【题型】选择题　【知识点】解析几何　【难度】easy
已知 \(A(-2,3)\)、\(B(2,1)\), 若斜率存在的直线 \(l\) 经过点 \(P(0,-1)\), 且与线段 \(AB\) 有交点, 则 \(l\) 的斜率的取值范围为

\vspace{0.5em}
A. \([-2,1]\) \quad B. \([-1,2]\) \quad C. \((-\infty,-2] \cup [1,+\infty)\) \quad D. \((-\infty,-1] \cup [2,+\infty)\)
【解答】
\noindent \textbf{【答案】} \(\boldsymbol{C}\)

\vspace{0.5em}
\noindent \textbf{【分析】} 先利用直线的斜率公式计算 \(k_{PA}\), \(k_{PB}\); 再结合图形, 利用直线与线段有交点的条件建立不等式, 即可得出结果.

\vspace{0.5em}
\noindent \textbf{【详解】} 由直线的斜率公式可得:
\(
k_{PA} = \frac{3 - (-1)}{-2 - 0} = -2; \quad k_{PB} = \frac{1 - (-1)}{2 - 0} = 1.
\)

结合图形, 要使直线 \(l\) 经过点 \(P(0,-1)\), 且与线段 \(AB\) 有交点, \(l\) 的斜率需满足 \(k \le -2\) 或 \(k \ge 1\).

故选: C.
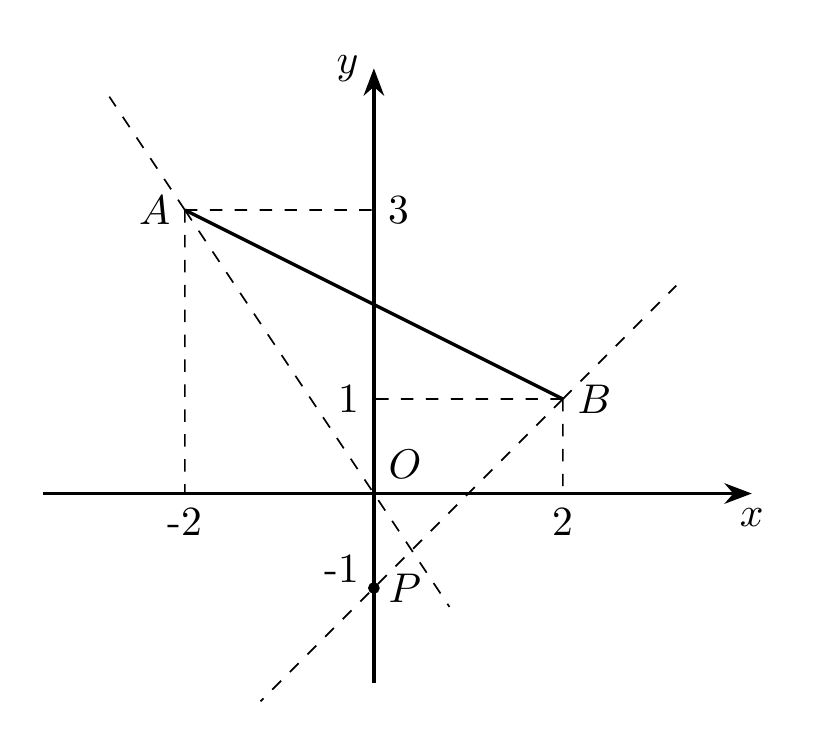